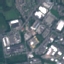
Land use / land cover class: Industrial